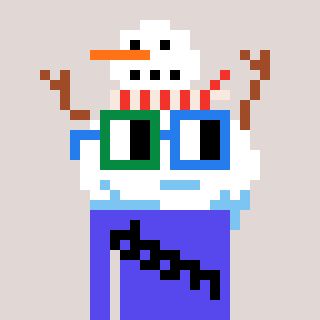
a pixel art character with square green and blue glasses, a snowman-shaped head and a computerblue-colored body on a warm background